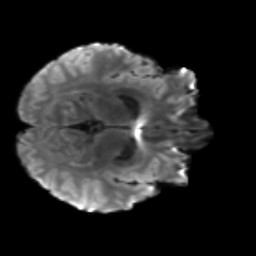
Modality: T2w
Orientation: axial
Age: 26
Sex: male
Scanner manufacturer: siemens
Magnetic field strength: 3 T
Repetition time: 3.5 s
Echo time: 0.086 s